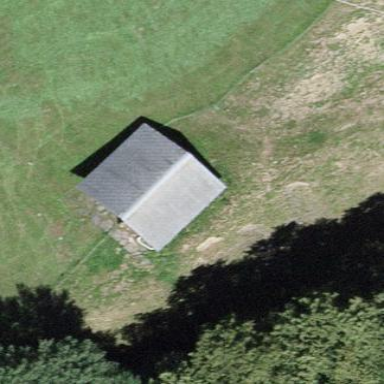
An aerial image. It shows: Barn.